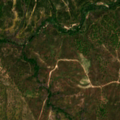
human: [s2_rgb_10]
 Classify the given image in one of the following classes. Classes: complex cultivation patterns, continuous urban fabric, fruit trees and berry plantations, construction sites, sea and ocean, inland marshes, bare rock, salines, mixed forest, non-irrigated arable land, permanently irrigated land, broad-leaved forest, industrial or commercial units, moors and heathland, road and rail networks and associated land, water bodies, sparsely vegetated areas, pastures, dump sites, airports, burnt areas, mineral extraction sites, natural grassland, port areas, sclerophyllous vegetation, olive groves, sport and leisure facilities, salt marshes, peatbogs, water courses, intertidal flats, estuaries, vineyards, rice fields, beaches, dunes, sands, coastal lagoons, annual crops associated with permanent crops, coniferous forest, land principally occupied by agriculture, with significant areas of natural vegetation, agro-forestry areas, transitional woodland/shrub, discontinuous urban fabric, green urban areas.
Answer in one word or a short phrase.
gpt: broad-leaved forest, transitional woodland/shrub